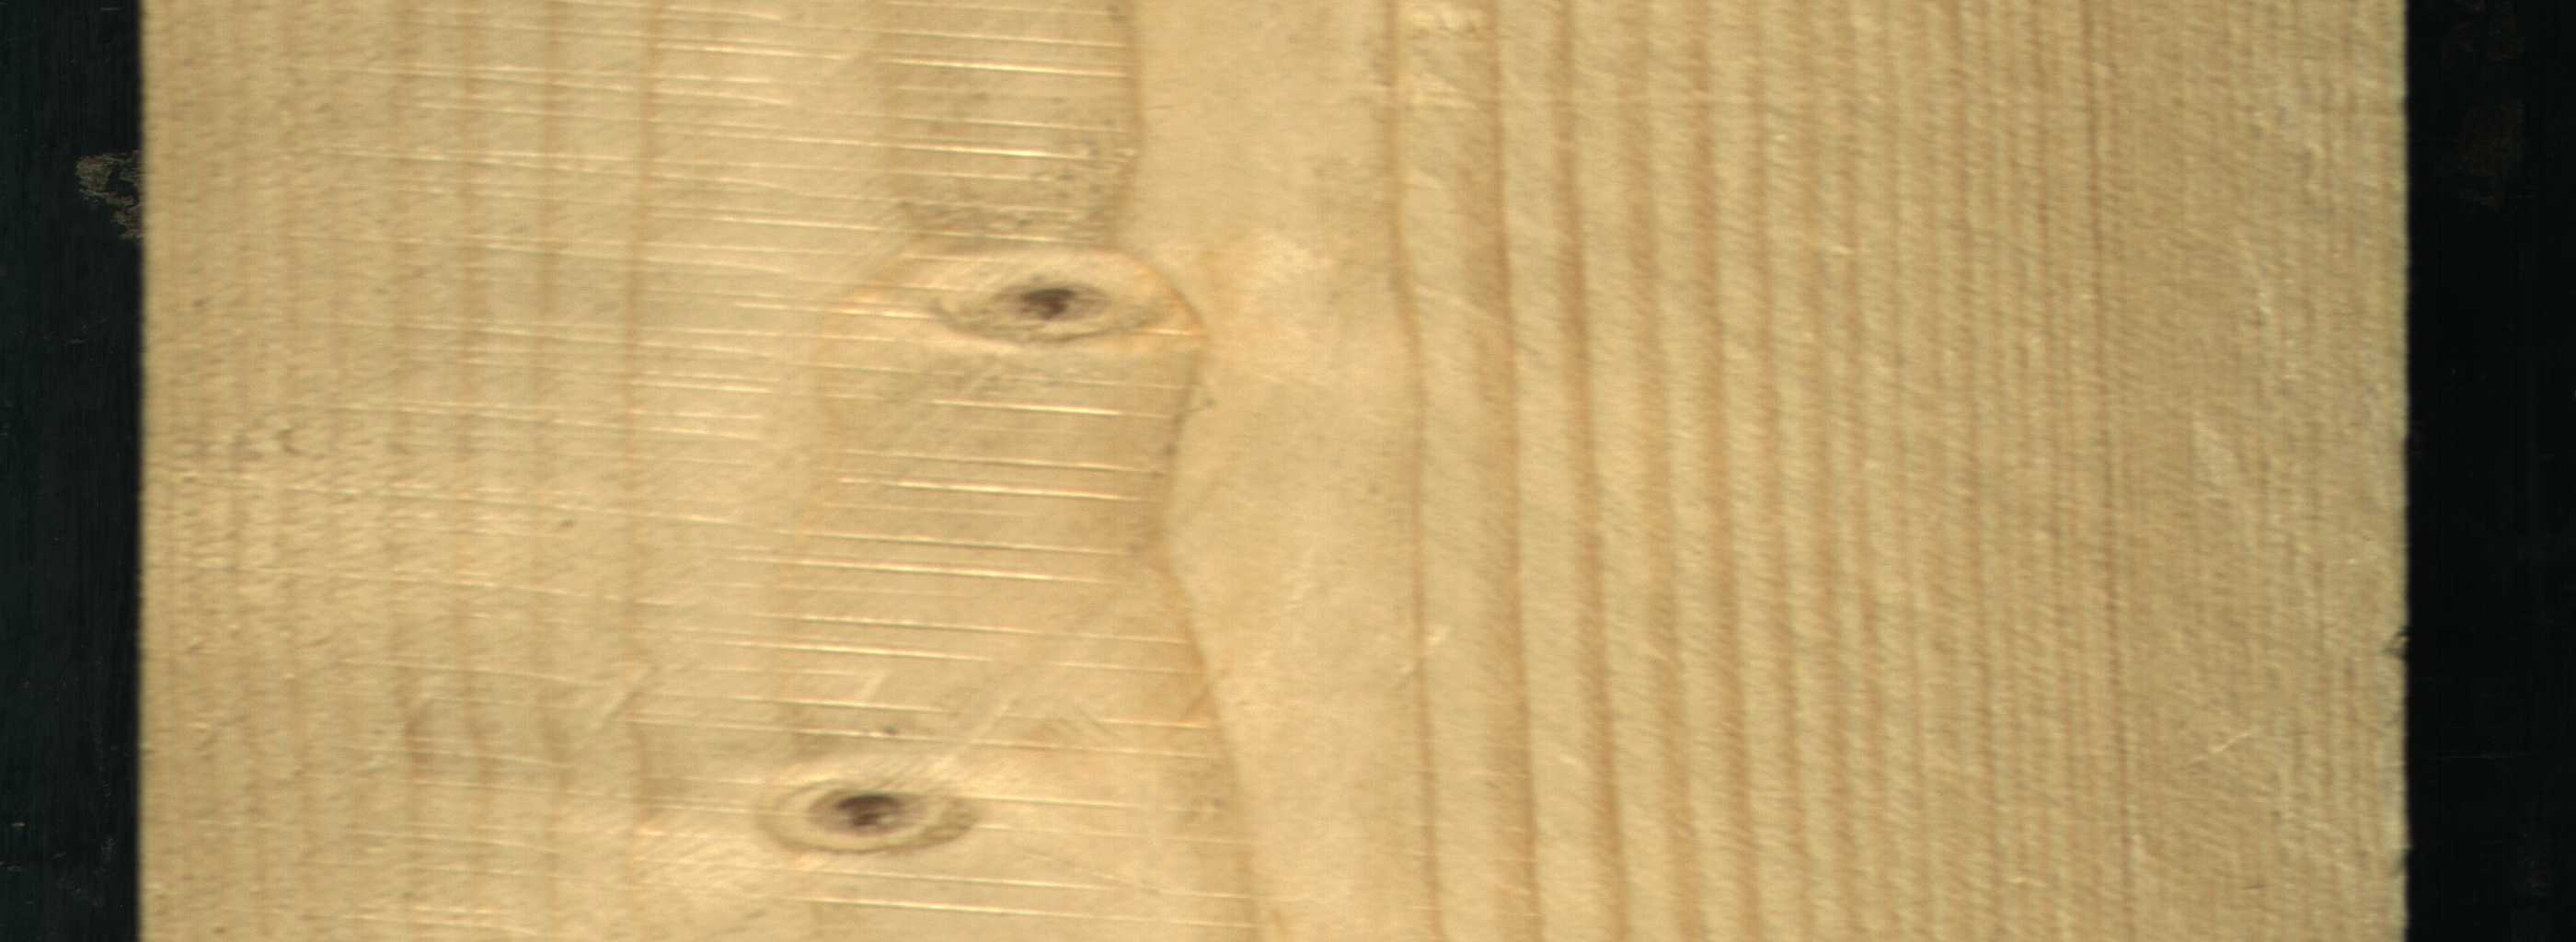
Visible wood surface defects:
Live_Knot
Live_Knot